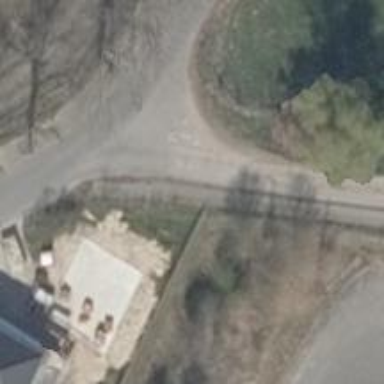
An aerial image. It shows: Residential road with concrete surface.